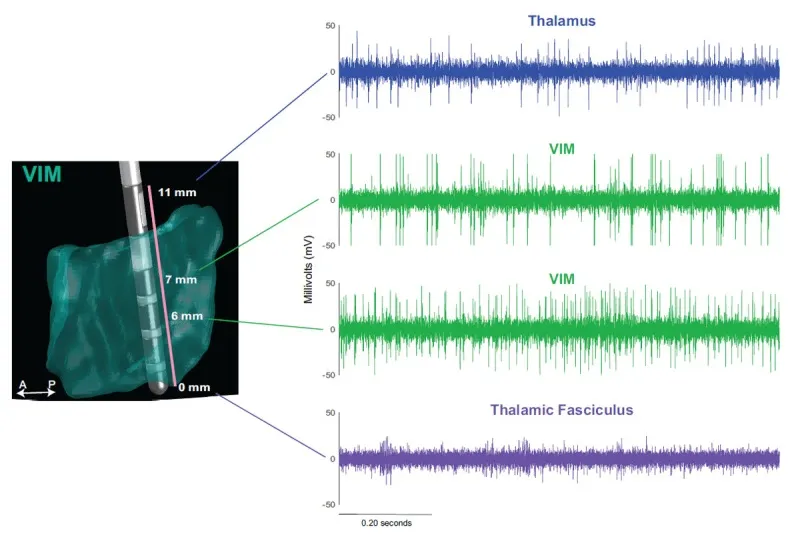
Intraoperative electrophysiology recordings. One second interval microelectrode recordings representing the electrophysiology through basal ganglia structures, including the thalamus (blue), VIM (green), and thalamic fasciculus (purple). The lead in the figure provided the authors an objective measure to confirm the depth of the electrophysiology displayed, and demonstrated the scale and location in reference to the VIM where the microelectrode recordings occurred.
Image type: chart (chart)